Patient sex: F
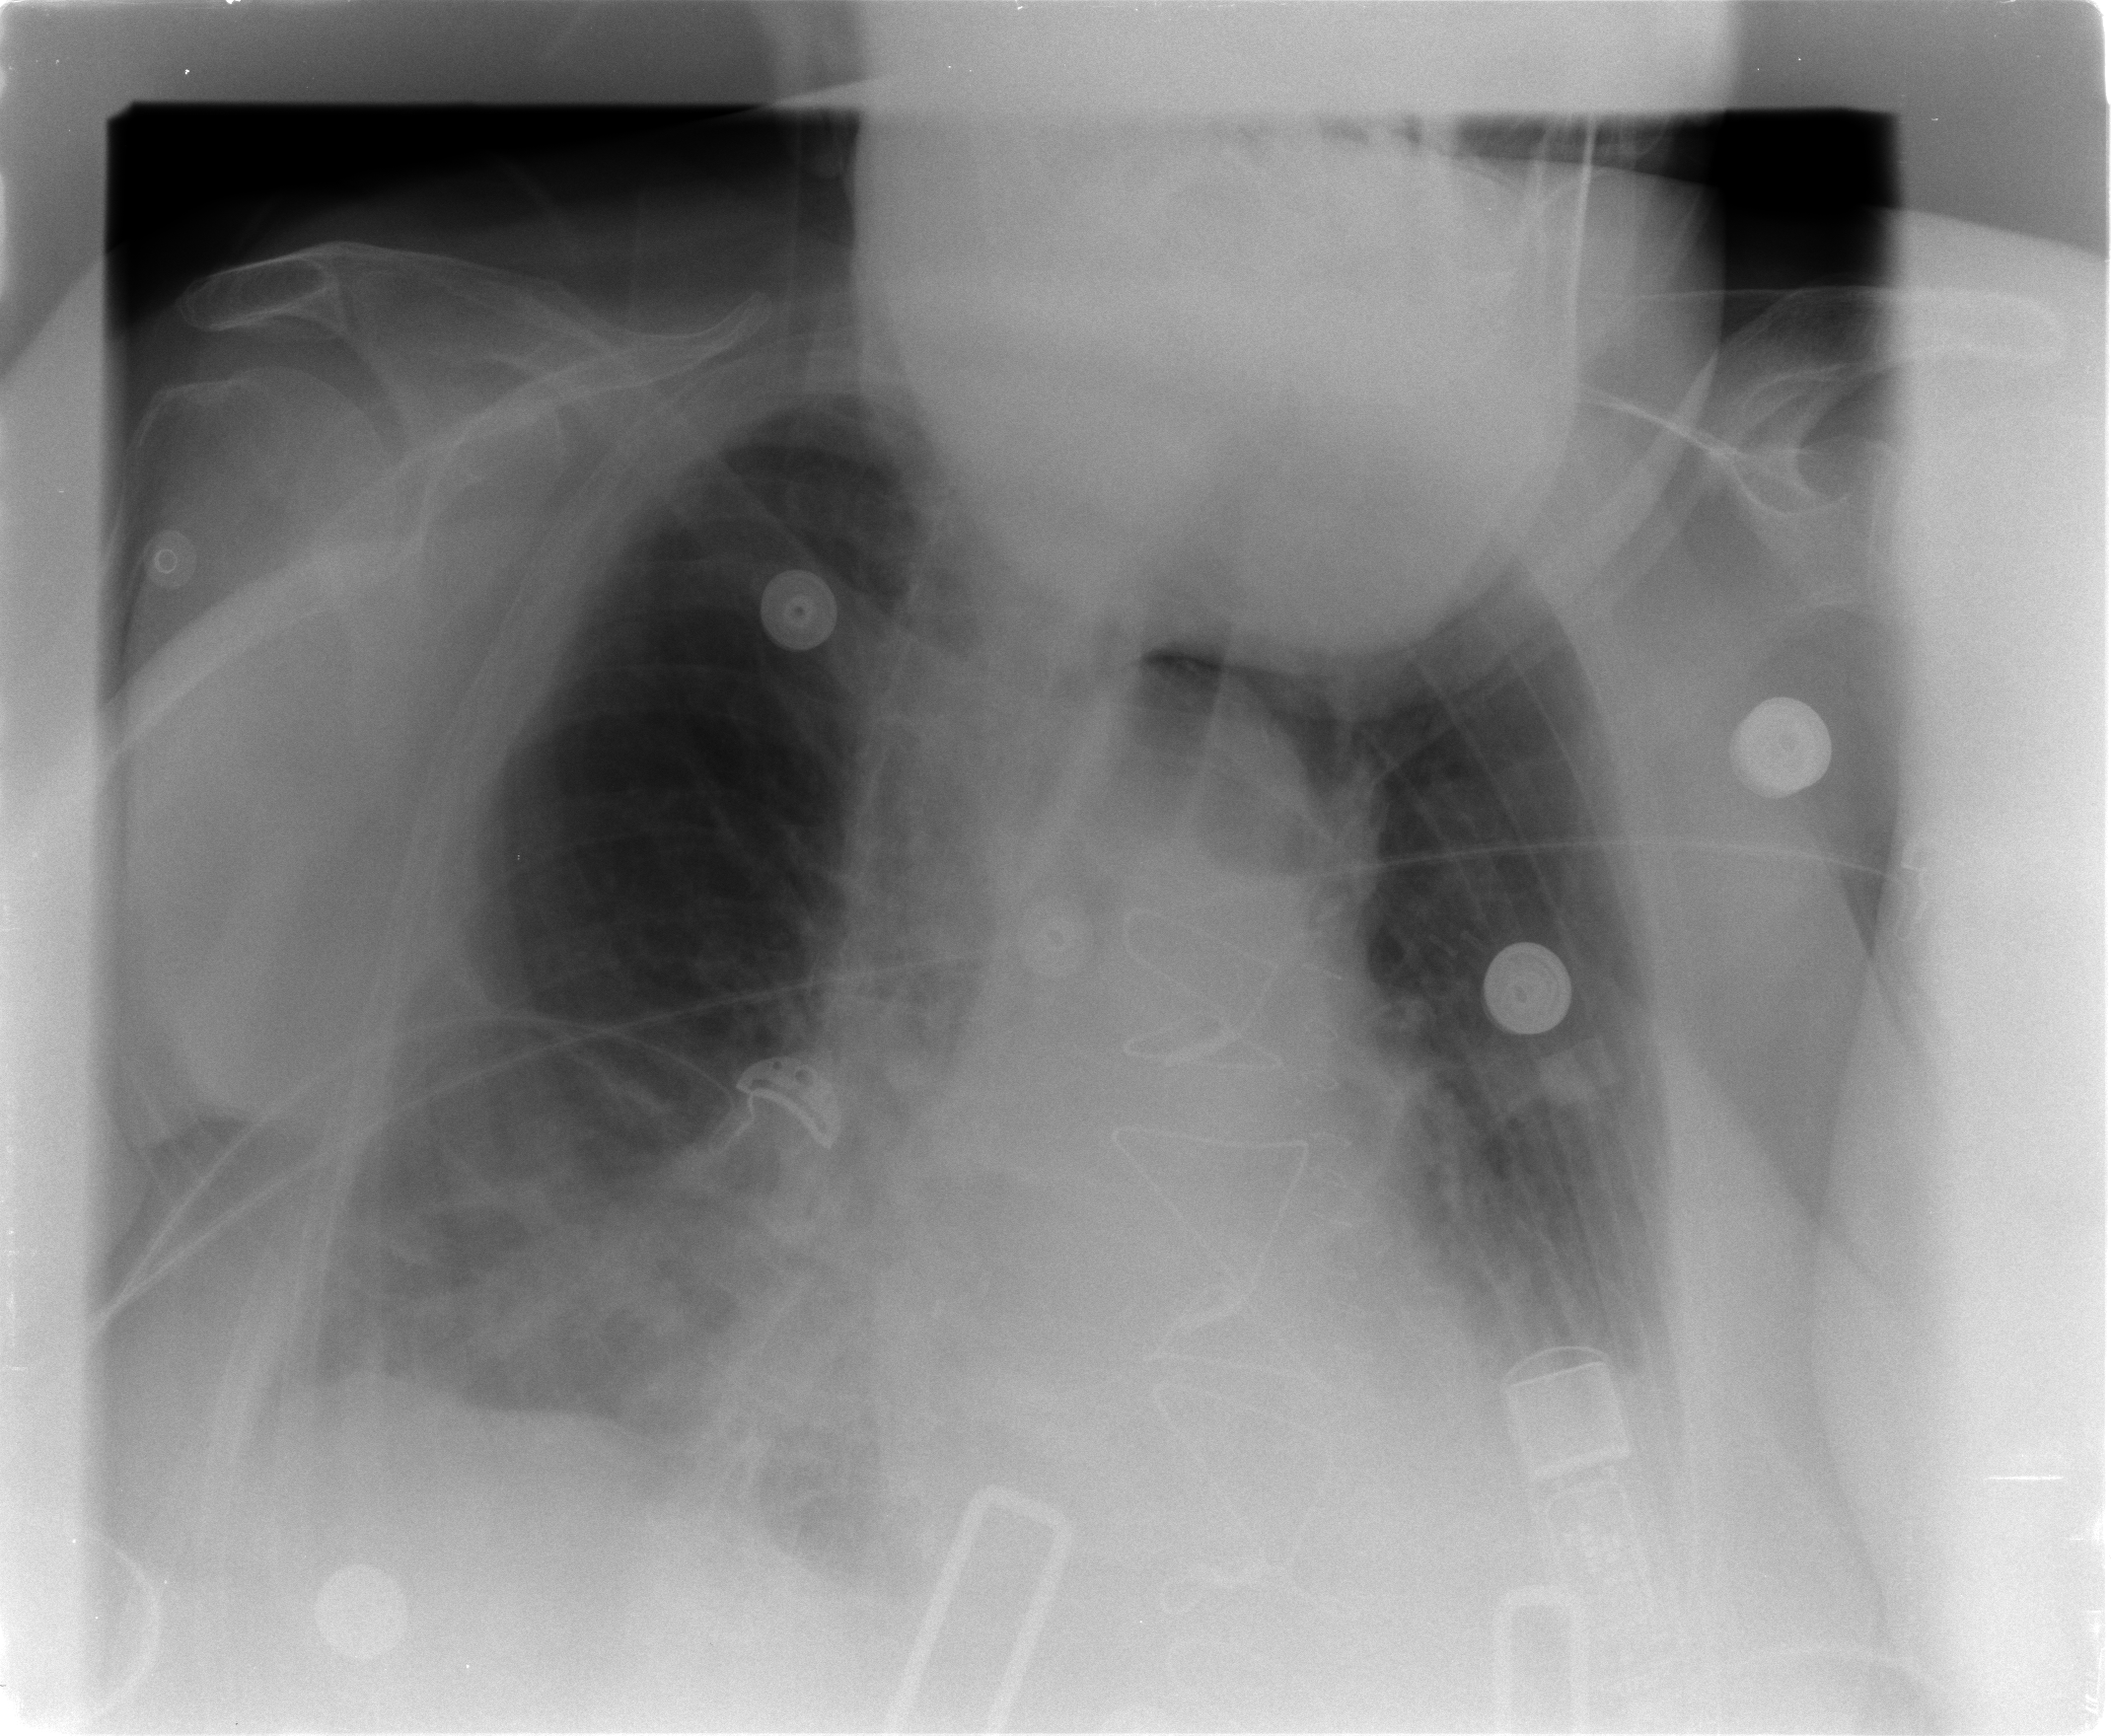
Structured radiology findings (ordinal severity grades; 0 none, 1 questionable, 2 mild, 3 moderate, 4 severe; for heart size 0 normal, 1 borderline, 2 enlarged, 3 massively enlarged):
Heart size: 2
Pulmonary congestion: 0
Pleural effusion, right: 2
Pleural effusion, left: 2
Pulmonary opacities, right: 0
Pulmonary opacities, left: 0
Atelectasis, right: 2
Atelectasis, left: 2